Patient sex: M
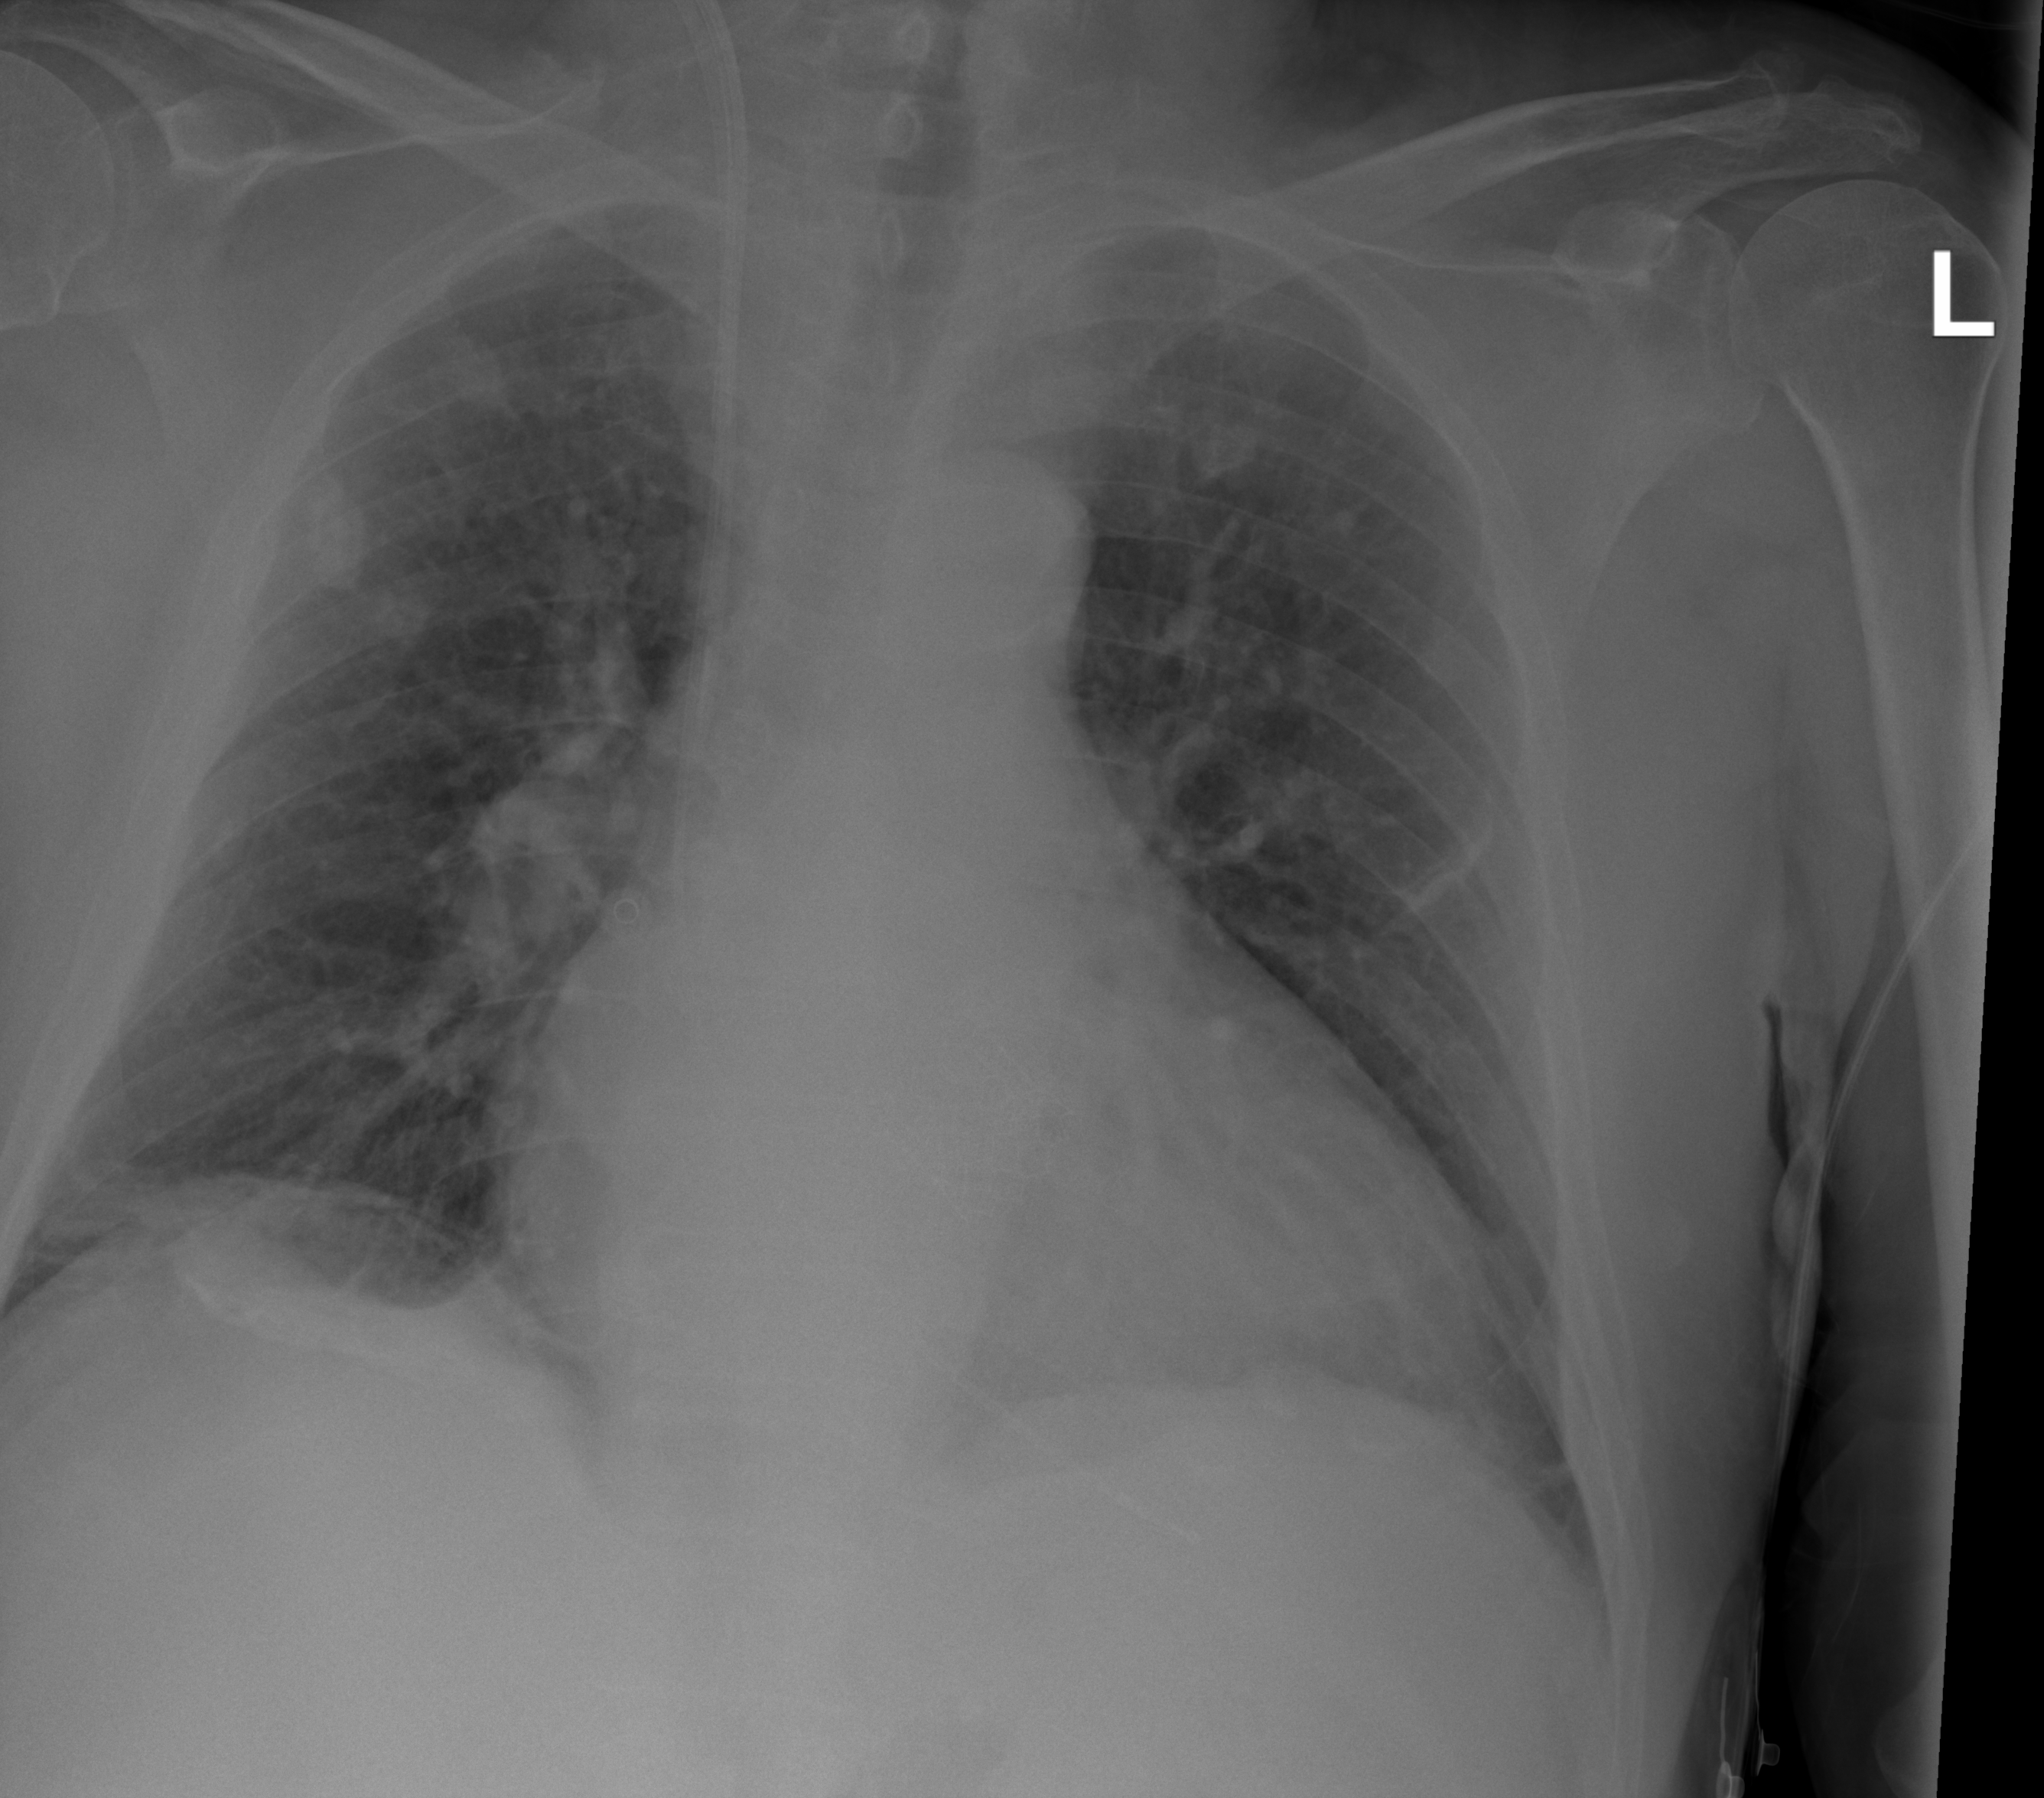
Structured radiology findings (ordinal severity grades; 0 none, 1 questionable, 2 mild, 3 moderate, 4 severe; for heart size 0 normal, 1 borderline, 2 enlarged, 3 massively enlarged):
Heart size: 2
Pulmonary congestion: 2
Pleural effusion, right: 0
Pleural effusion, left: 0
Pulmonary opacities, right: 0
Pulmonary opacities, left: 0
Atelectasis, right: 3
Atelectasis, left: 2